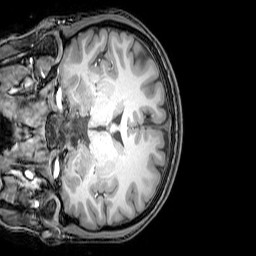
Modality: T1w
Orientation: coronal
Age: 25
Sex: female
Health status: healthy
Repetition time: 0.081 s
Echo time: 0.037 s